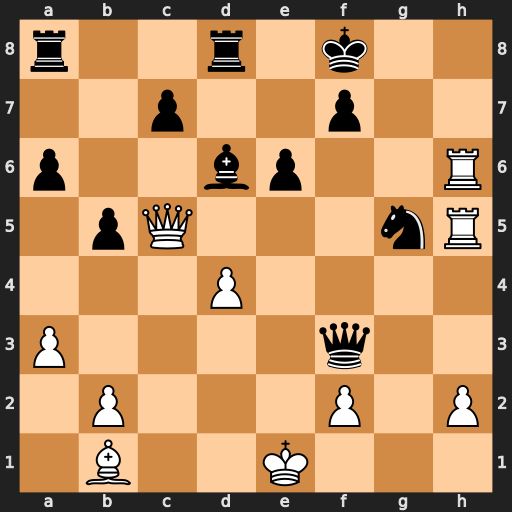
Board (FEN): r2r1k2/2p2p2/p2bp2R/1pQ3nR/3P4/P4q2/1P3P1P/1B2K3
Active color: w
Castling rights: -
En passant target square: -
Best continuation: Qxg5 Ke8 Rxe6+ Kd7 Be4